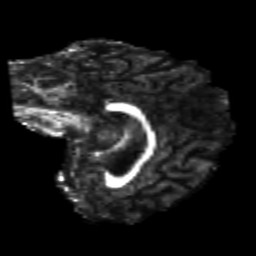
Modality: FA
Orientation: sagittal
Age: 24
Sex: male
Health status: healthy
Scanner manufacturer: philips
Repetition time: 7.385 s
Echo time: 0.08599 s